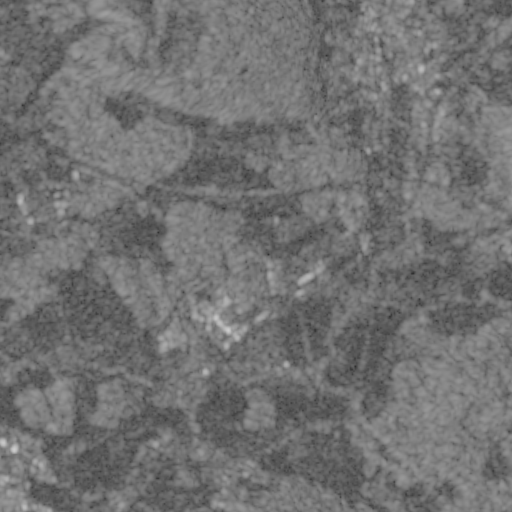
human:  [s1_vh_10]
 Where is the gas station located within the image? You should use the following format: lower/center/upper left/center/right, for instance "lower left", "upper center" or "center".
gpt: The gas station is located in the lower left of the image.
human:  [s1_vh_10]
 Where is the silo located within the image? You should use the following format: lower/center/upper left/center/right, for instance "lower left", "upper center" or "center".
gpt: The silo is located in the center right of the image.
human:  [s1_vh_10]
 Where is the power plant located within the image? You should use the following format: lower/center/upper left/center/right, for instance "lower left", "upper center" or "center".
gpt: There is no power plant in the image.

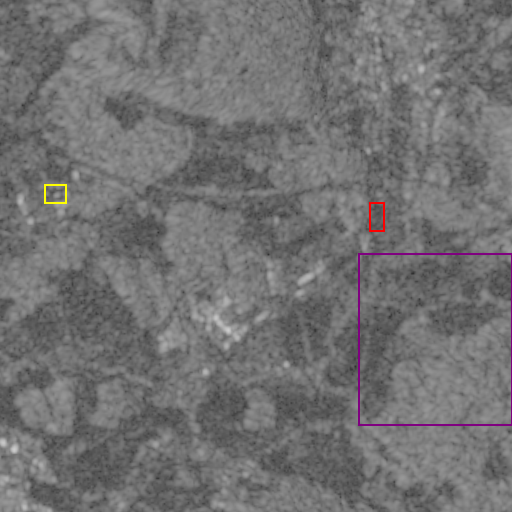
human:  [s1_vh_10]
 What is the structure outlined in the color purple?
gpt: The structure outlined in purple is a crop field.
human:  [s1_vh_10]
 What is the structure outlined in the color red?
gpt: The structure outlined in red is a park.
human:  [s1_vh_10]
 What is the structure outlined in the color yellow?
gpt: The structure outlined in yellow is a parking lot.
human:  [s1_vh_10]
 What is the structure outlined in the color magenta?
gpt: There is no magenta outline.